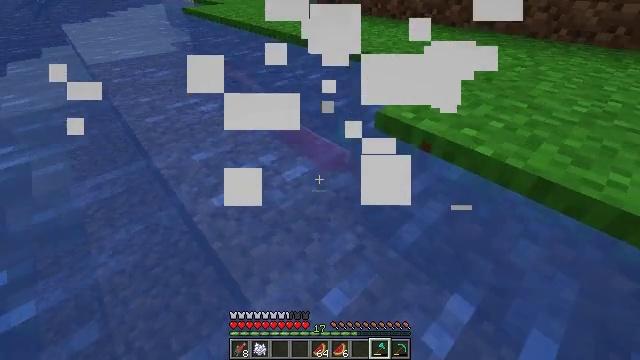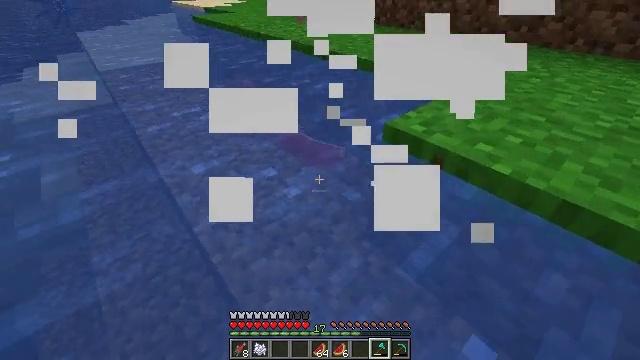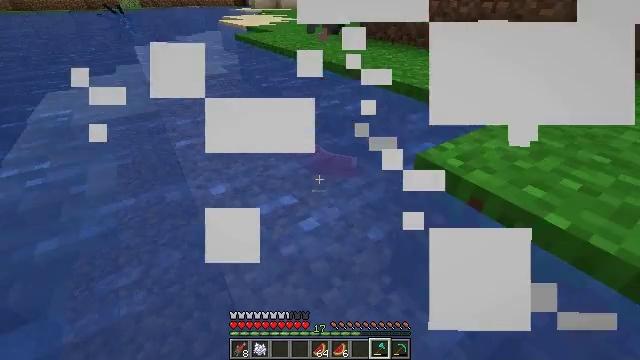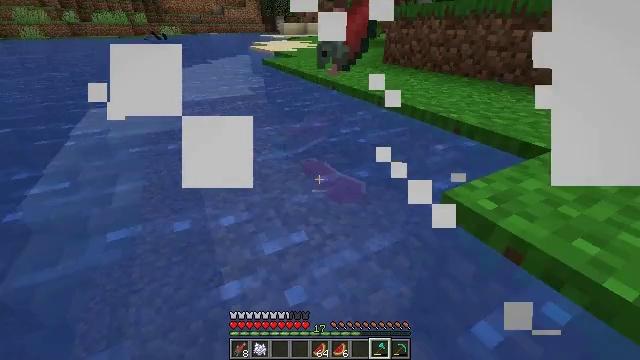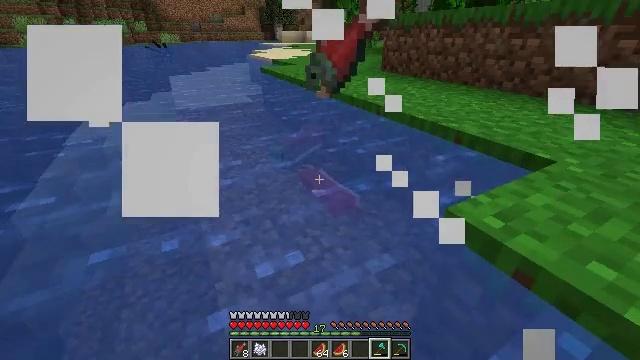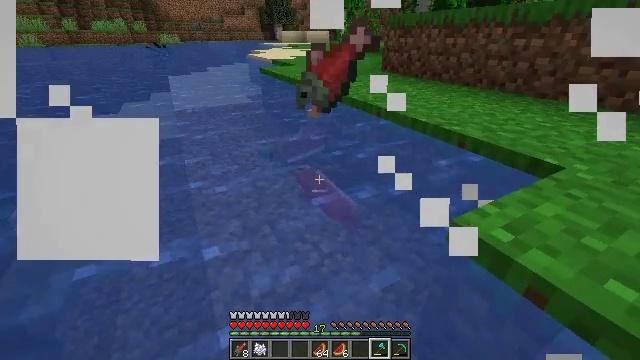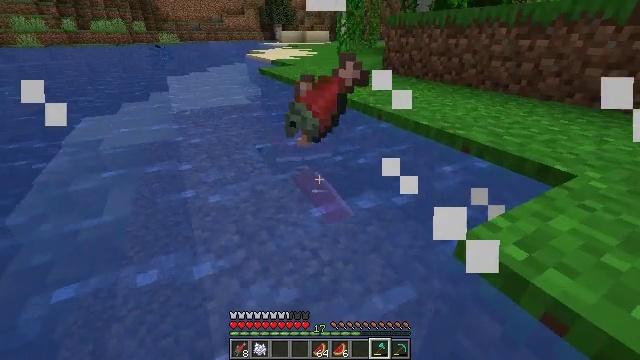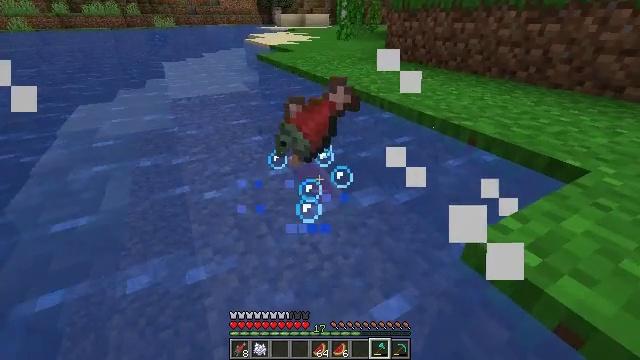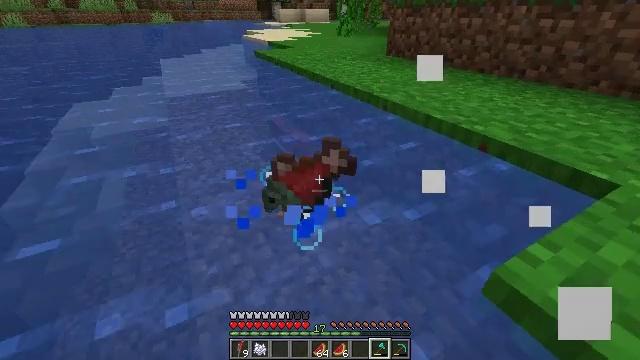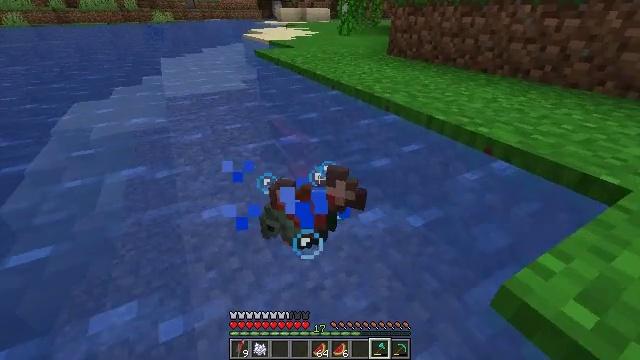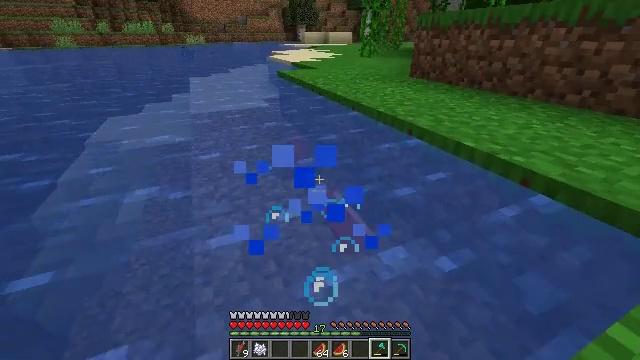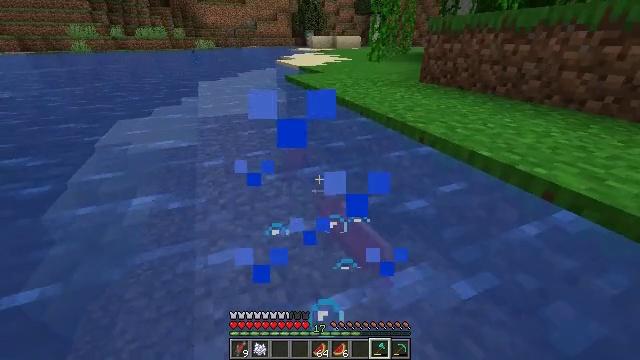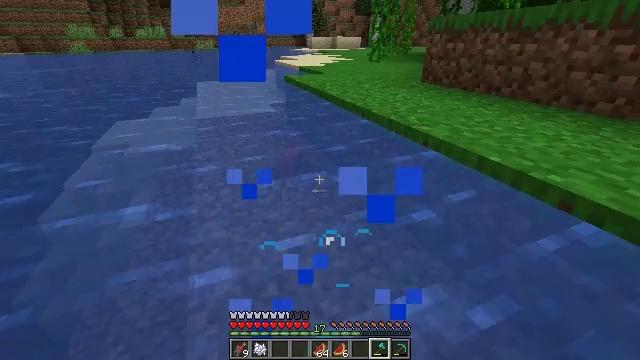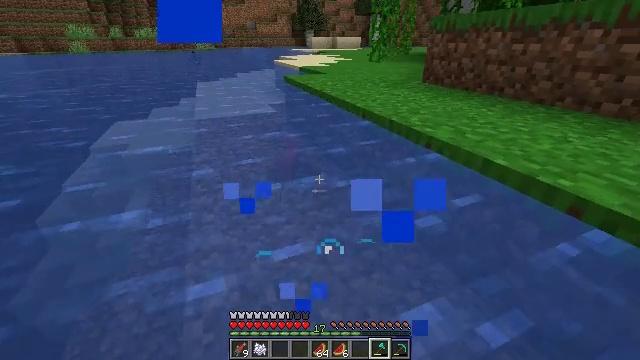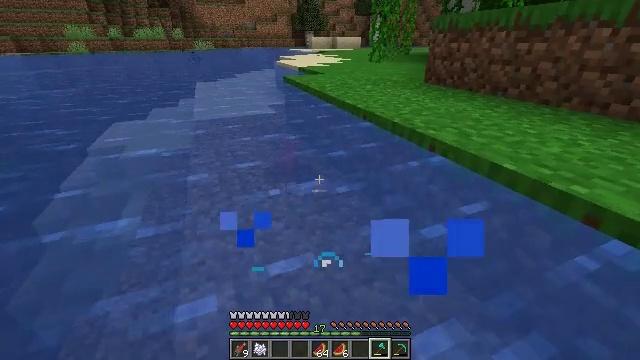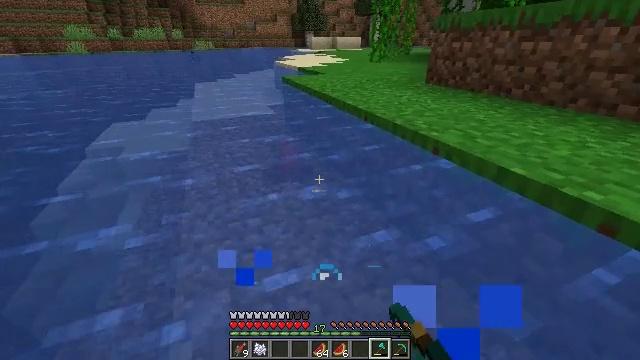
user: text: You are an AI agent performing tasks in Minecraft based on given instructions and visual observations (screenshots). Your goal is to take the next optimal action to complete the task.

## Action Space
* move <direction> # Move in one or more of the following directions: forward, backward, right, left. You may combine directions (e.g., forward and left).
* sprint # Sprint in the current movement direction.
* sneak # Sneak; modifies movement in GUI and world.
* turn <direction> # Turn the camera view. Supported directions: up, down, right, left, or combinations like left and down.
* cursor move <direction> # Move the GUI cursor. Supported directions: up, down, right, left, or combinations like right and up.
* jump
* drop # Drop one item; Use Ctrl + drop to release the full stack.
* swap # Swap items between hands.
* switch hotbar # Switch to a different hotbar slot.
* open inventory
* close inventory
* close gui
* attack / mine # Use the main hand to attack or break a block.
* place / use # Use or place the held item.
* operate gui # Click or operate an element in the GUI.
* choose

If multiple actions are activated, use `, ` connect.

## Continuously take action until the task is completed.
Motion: motion action
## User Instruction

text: Hunt a salmon.
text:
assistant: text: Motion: move forward, turn left and up
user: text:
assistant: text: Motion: move forward, turn left and up
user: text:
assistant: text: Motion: move forward, turn left and up
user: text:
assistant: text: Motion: move forward, turn up
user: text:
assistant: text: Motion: move forward
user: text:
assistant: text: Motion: move forward
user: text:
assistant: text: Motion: move forward, turn down, attack / mine
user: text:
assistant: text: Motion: move forward, attack / mine
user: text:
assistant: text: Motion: move forward, attack / mine
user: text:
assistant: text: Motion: move forward, turn left and up, attack / mine
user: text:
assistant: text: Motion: move forward, turn left
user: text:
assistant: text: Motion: move forward
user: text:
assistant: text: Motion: move forward
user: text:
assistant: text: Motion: move forward, attack / mine
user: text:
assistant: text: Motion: move forward, attack / mine
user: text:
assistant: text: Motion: attack / mine
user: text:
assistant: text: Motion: no_op
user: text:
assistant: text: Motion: move forward, attack / mine
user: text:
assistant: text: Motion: move forward, attack / mine
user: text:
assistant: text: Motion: move forward, turn left, attack / mine
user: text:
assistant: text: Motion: move forward, turn left, attack / mine
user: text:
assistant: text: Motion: move forward, turn left
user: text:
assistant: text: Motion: move forward
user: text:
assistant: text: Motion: move forward
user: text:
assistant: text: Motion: move forward, attack / mine
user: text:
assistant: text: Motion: move forward, attack / mine
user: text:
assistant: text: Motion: move forward, turn up, attack / mine
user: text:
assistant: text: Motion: move forward
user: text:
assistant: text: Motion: move forward
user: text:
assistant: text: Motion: move forward, turn left, attack / mine